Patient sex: F
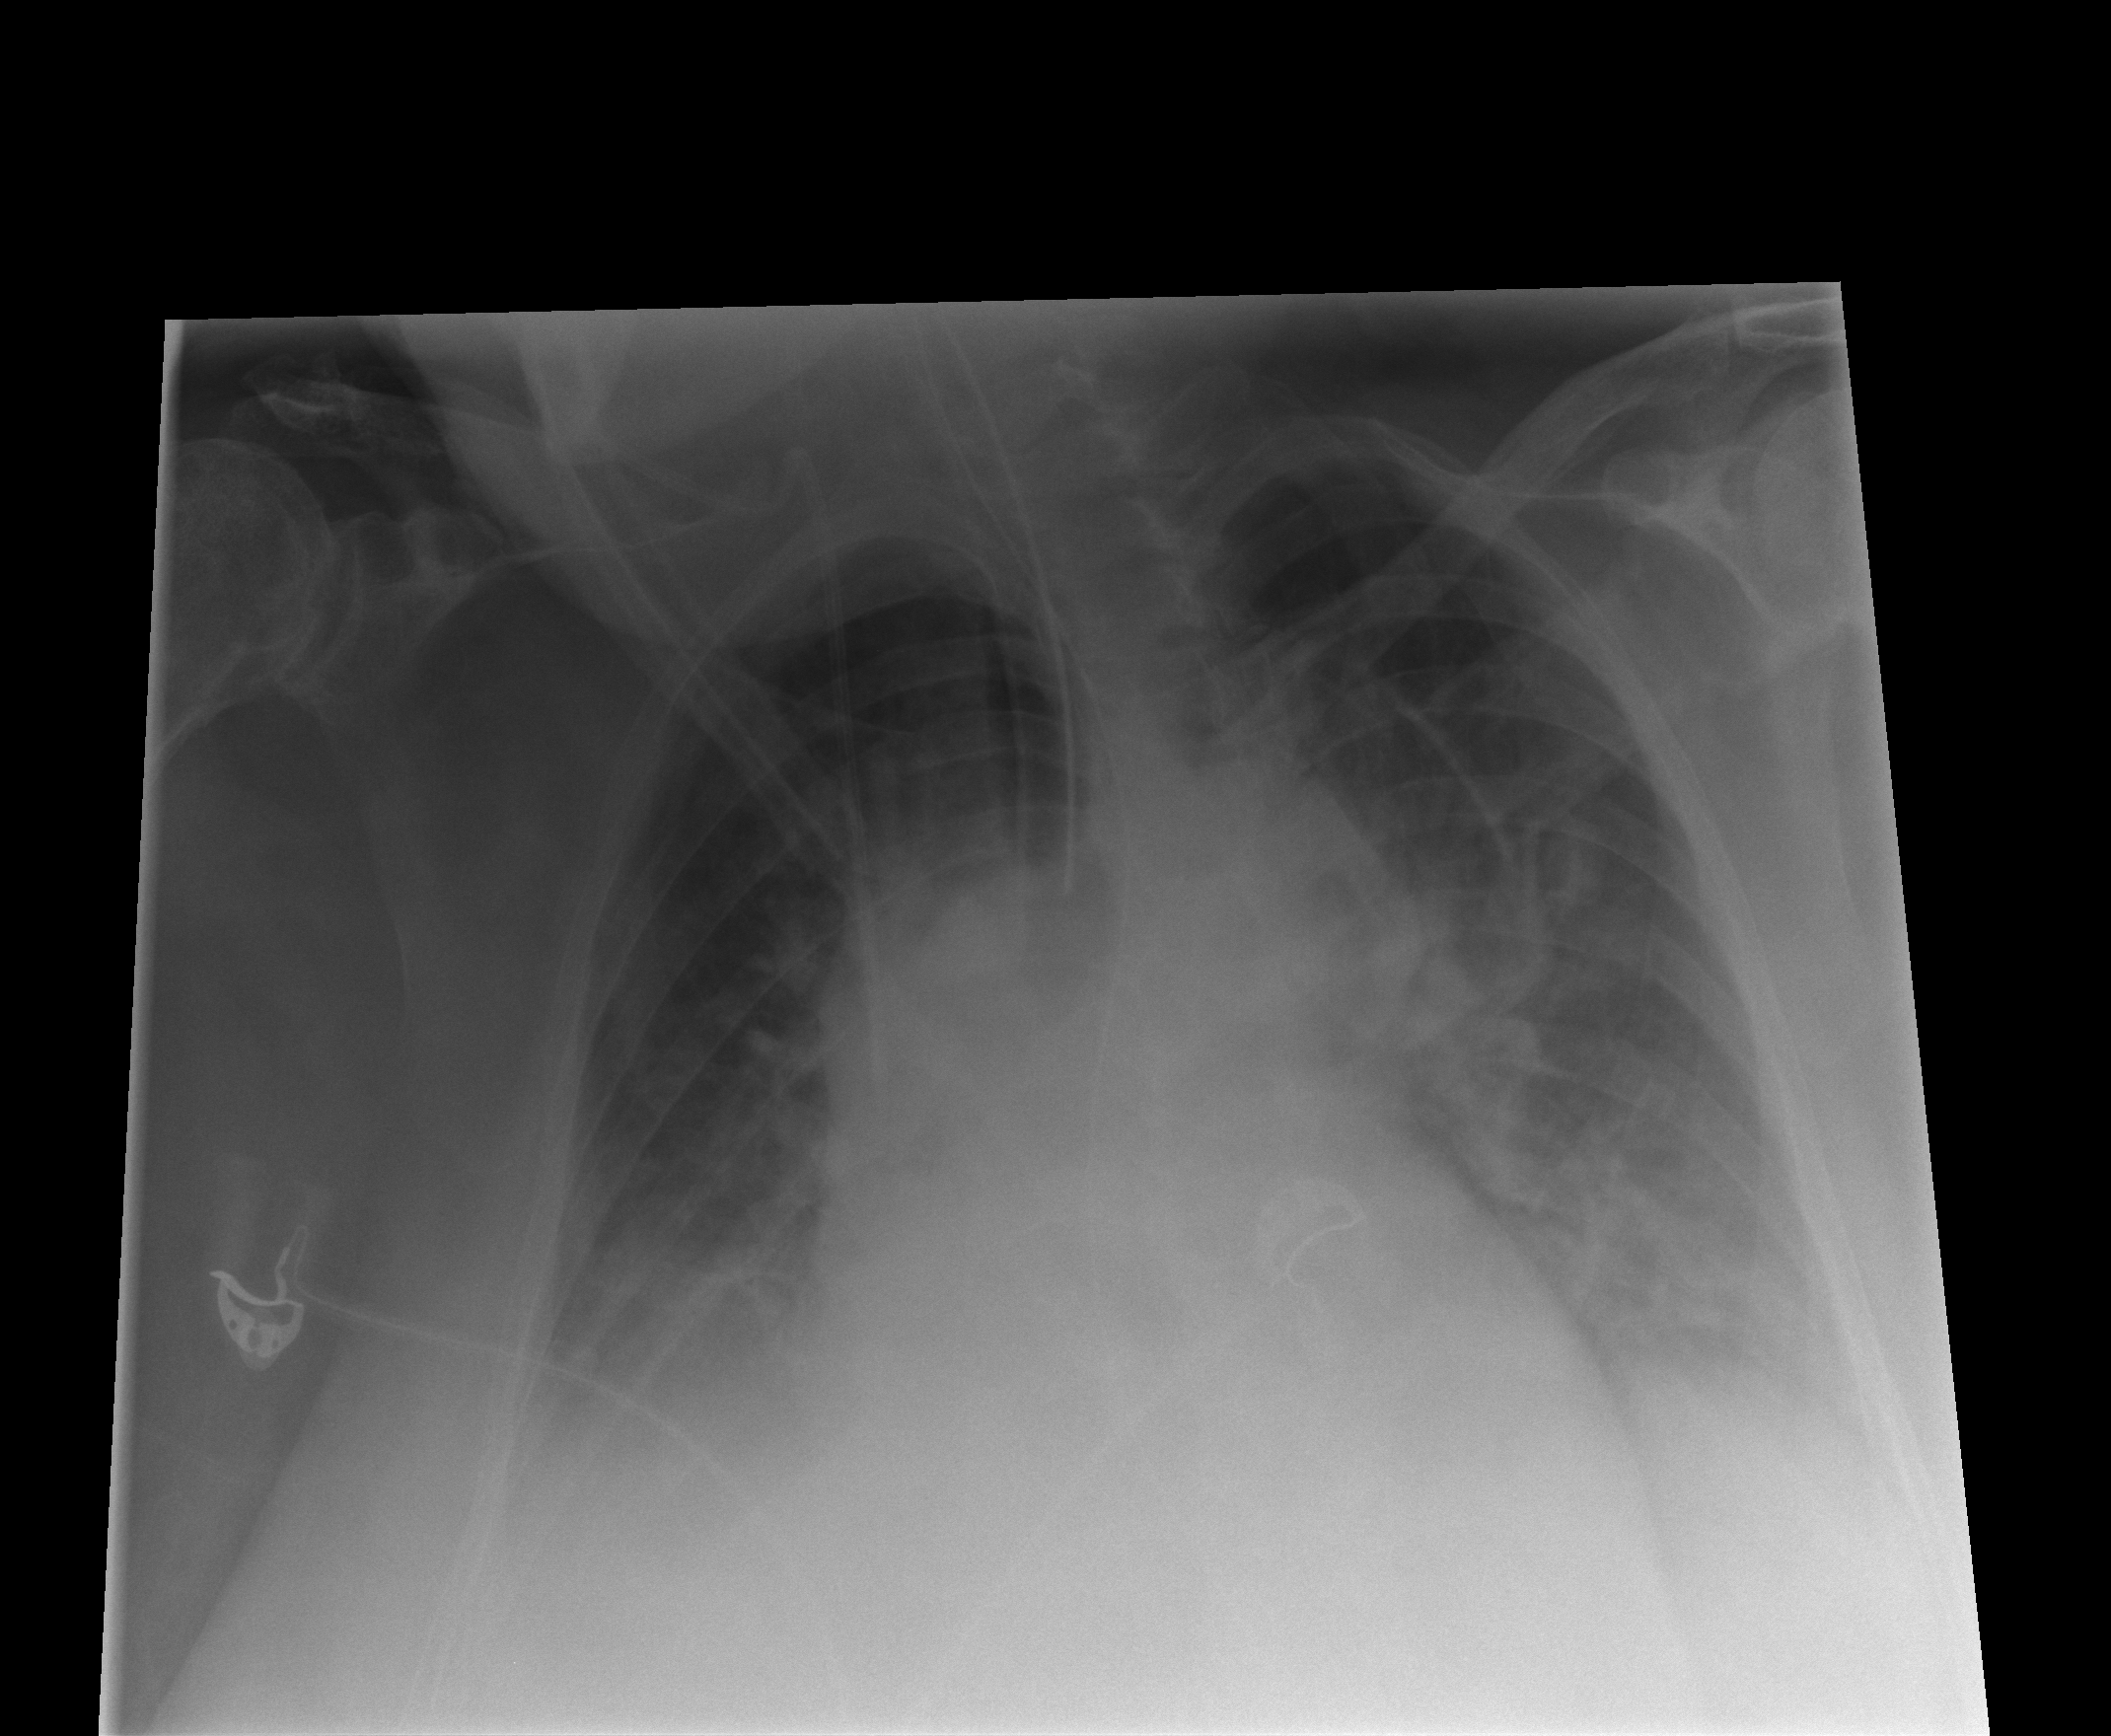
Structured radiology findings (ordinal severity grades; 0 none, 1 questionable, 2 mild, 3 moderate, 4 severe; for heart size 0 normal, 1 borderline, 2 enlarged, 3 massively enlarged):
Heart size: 2
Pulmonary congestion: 3
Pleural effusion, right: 2
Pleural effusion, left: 2
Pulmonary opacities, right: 2
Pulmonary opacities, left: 2
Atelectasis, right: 2
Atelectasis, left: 2